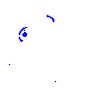
Particle: kaon